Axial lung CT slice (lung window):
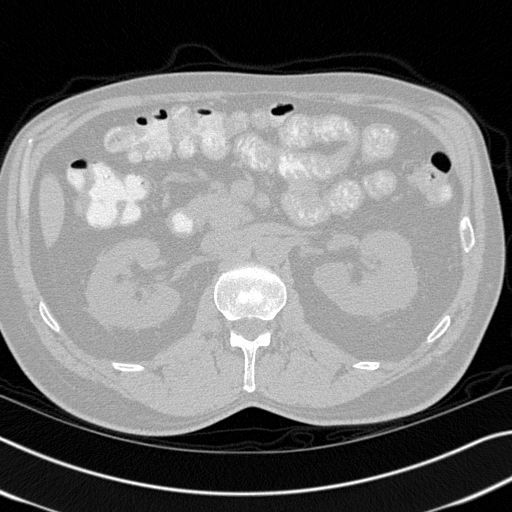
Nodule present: no